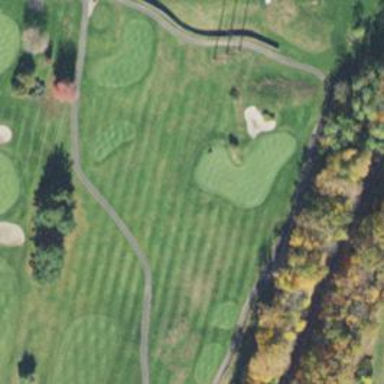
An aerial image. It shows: View of golf hole.